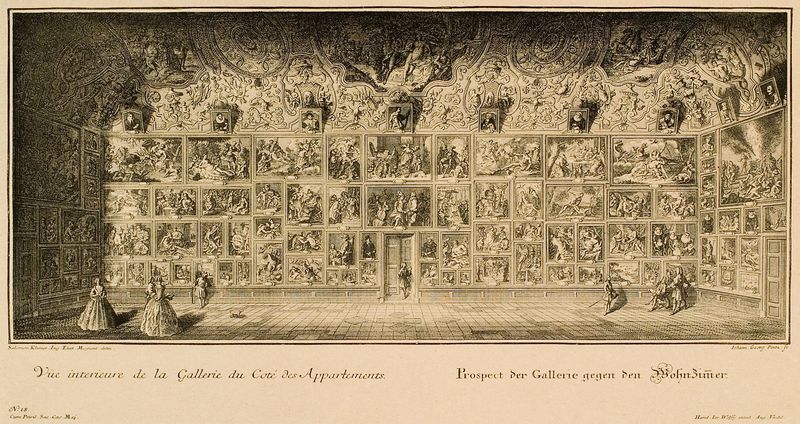
Titel: Prospect der Gallerie gegen den Wohnzimer
Künstler: Salomon Kleiner
Schlagwörter: gemälde, gruppe, weiß, frauen, menschen, damen, frankreich, grau, kleider, männer, raum, schwarz, tür, zeichnung, zimmer, innenraum, boden, interieur, adel, decke, schrift, bilder, fußboden, besucher, saal, französisch, querformat, salon, deutsch, galerie, schwarzweiß, degen, pracht, kunstausstellung, reichtum, plan, sammlung, akademie, versailles, zeichung, prospekt, ballsaal, möner